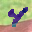
Label: 4